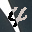
Label: 4